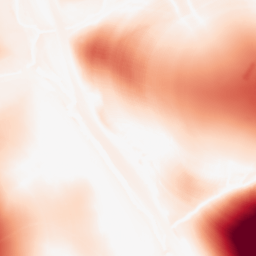
Category: morphological
Decomposition family: morphological
Decomposition parameters: operation: opening
size: 100
Upsampling method: quartic
Upsampling parameters: scale: 2
Upsampling scale: 2